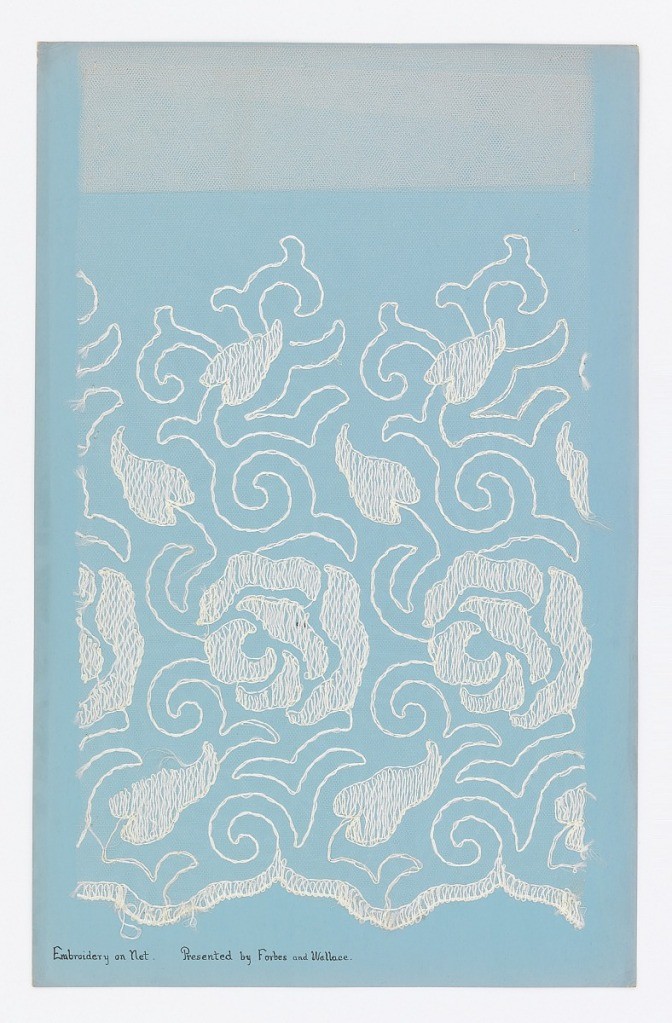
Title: Machine-made openwork samples
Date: ca. 1910
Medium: cardboard, linen, silk, metallic Technique: linen embroidery with ground cloth dissolved Examples of embroidery on net produced by the Schiffli machine Metallic embroidery on net Machine-made openwork in imitation of hand-embroidered net Mostly floral and a few geometric patterns, some designs described as "Spanish" Imitation hand-made filet Machine filet Imitation filet crochet Ploven (burnt-out lace) Fancy curtain lace made on the Levers machines Real filet (handmade) next to Machine-made filet Spotted curtain nets, made chiefly at Nottingham, England and Caudry, France.
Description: Samples of machine-made openwork and several examples of hand made lace mounted on boards. They imitate hand-embroidered net, crochet, or needlepoint.  All are floral patterns plus a few of early 1920's geometric style.
"Embroidered net" produced by the Schiffli Machine.